Field crop: maize
Growth stage: 2
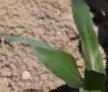
Species: maize